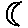
Label: moon